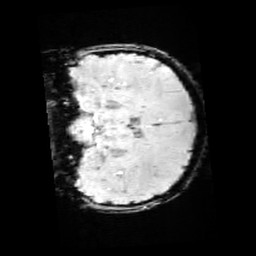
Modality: SWI
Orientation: coronal
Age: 11
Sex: female
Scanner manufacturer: siemens
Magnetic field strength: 3 T
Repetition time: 0.027 s
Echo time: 0.02 s